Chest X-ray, AP view. Patient: 33 years old, sex M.
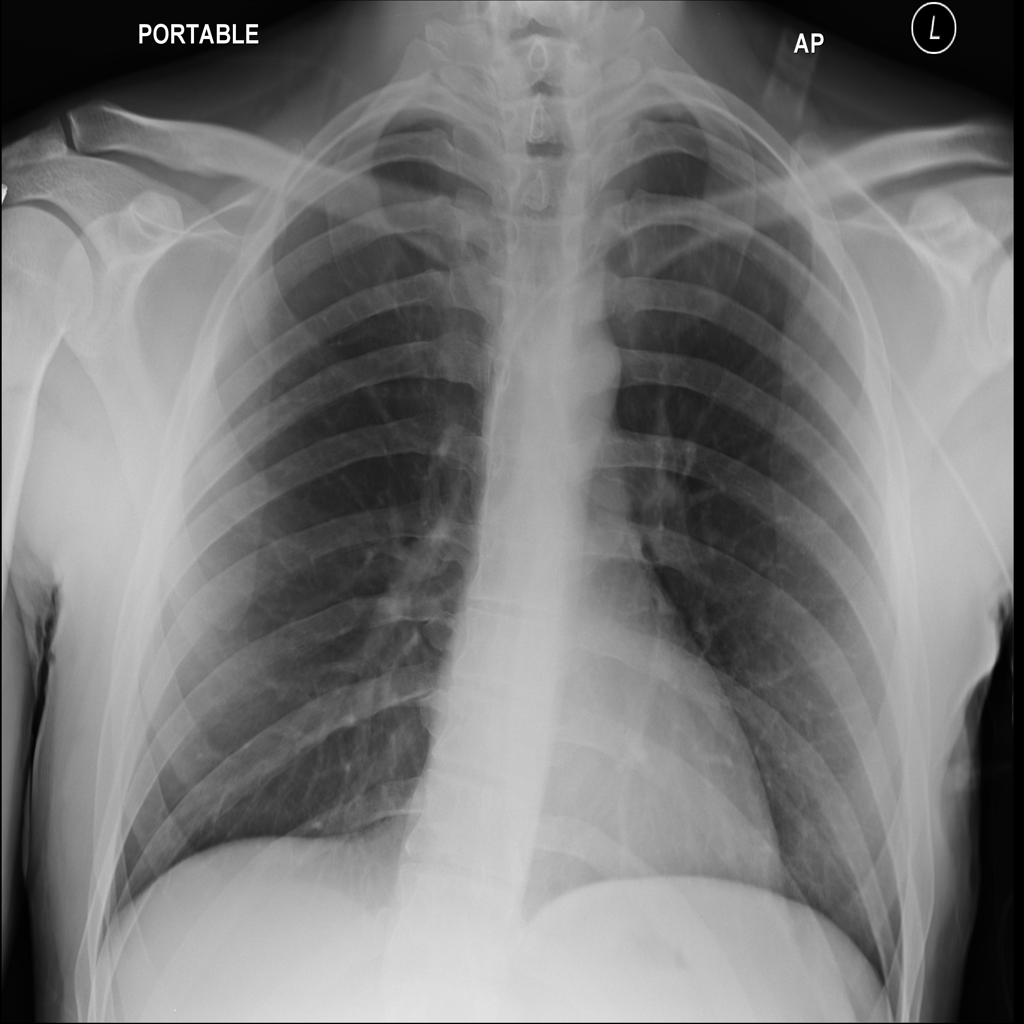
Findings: No Finding